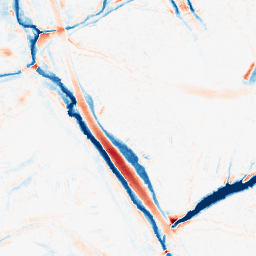
Category: morphological
Decomposition family: tophat_combined
Decomposition parameters: size: 10
Upsampling method: quartic
Upsampling parameters: scale: 4
Upsampling scale: 4